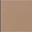
Piece: xx